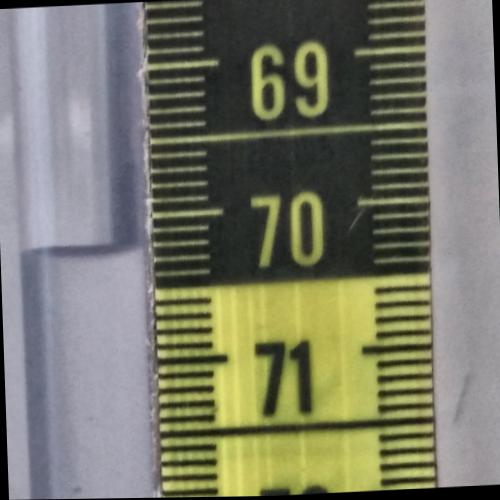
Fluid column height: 70.2 cm